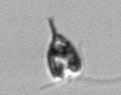
Label: Pyramimonas_longicauda